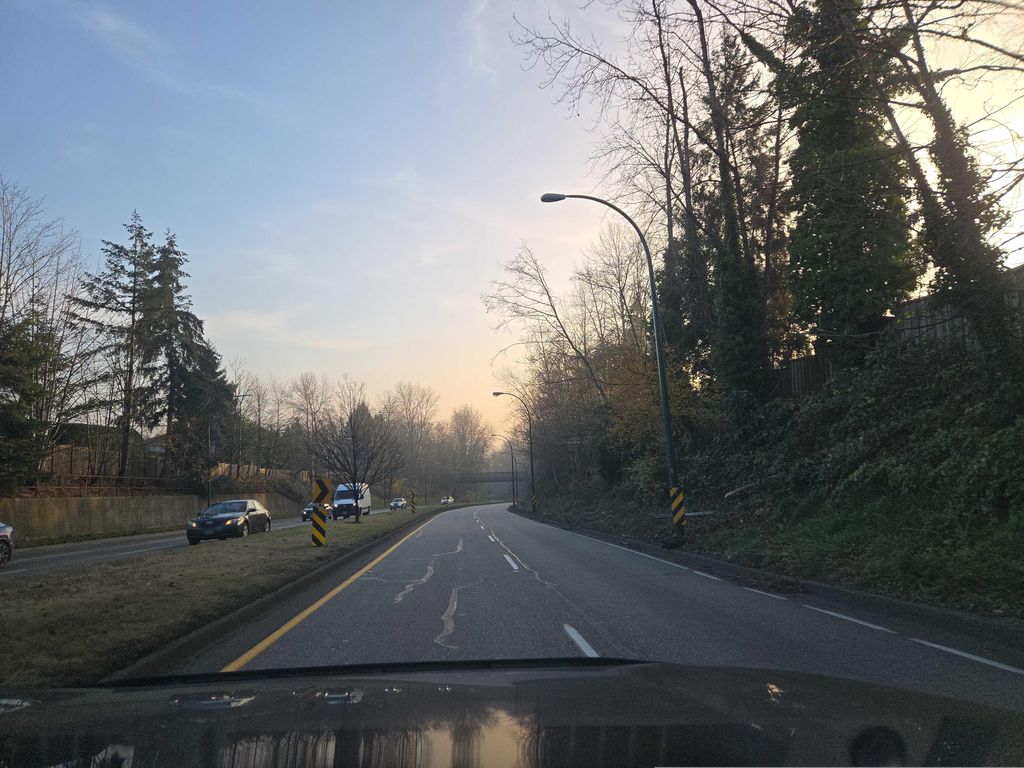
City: vancouver